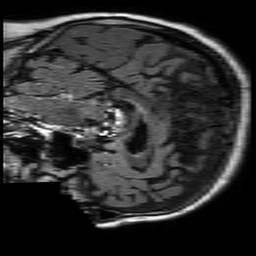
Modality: FLAIR
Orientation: sagittal
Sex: male
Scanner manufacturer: philips
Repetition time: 11 s
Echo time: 0.125 s